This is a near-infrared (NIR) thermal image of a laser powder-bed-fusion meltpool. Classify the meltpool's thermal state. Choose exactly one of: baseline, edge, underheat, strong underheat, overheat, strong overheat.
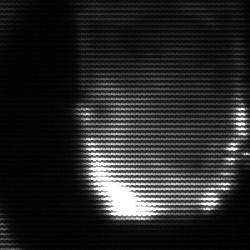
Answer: baseline